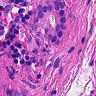
Metastatic tissue present: yes